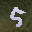
Label: 5